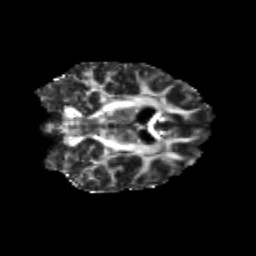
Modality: FA
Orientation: coronal
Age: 26
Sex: female
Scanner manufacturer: siemens
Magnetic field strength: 3 T
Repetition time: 3.5 s
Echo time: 0.113 s